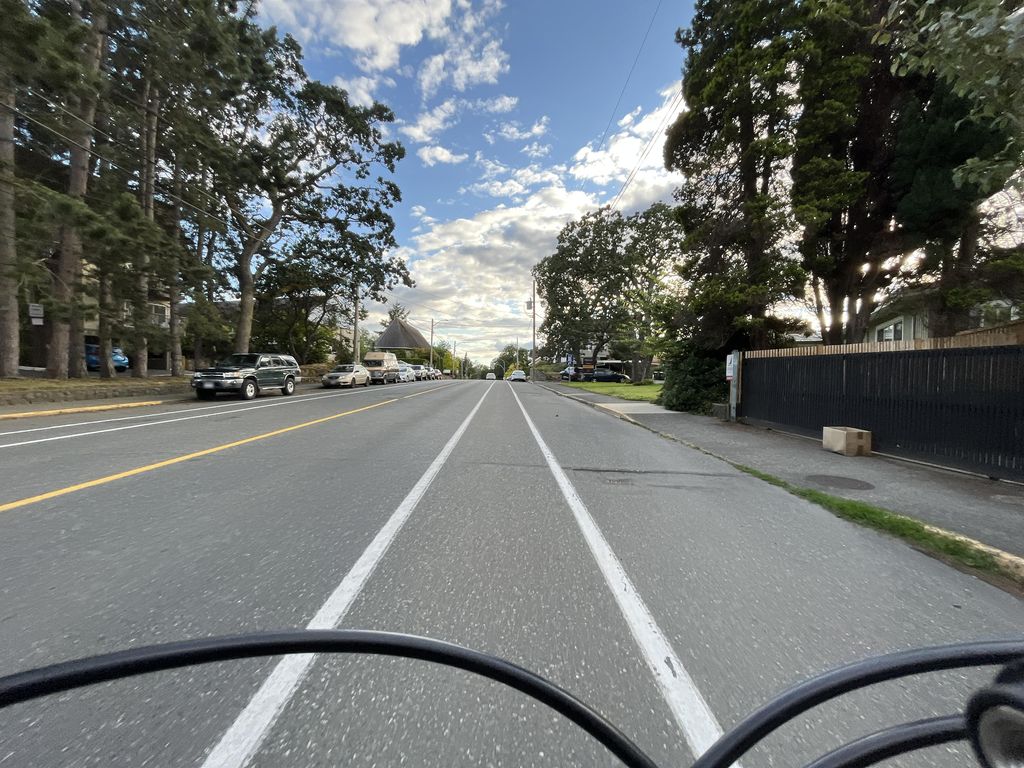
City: victoria